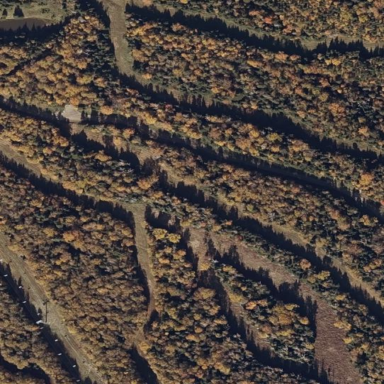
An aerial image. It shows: Coniferous forest area.